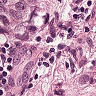
Metastatic tissue present: yes